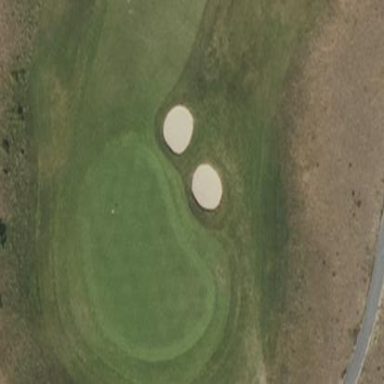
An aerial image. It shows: Golf green.